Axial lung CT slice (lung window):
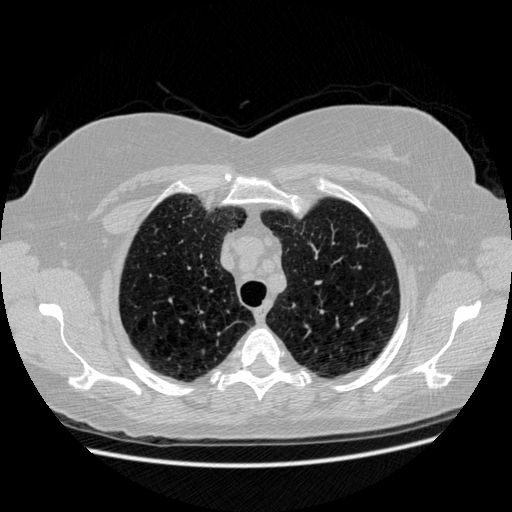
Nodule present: no